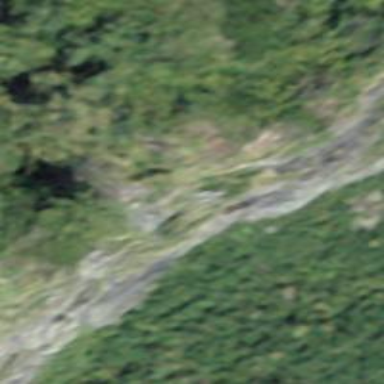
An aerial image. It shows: Cliff in nature.